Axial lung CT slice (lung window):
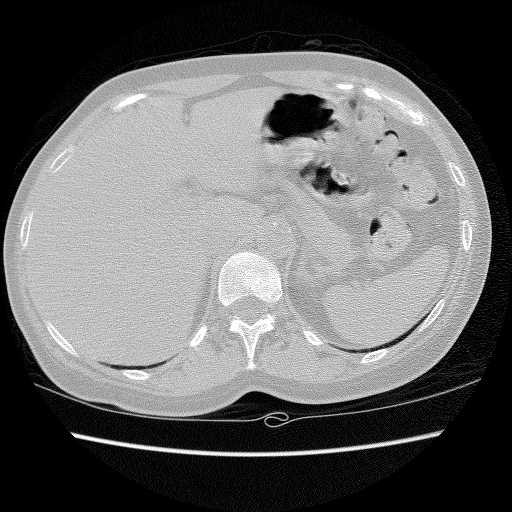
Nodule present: no